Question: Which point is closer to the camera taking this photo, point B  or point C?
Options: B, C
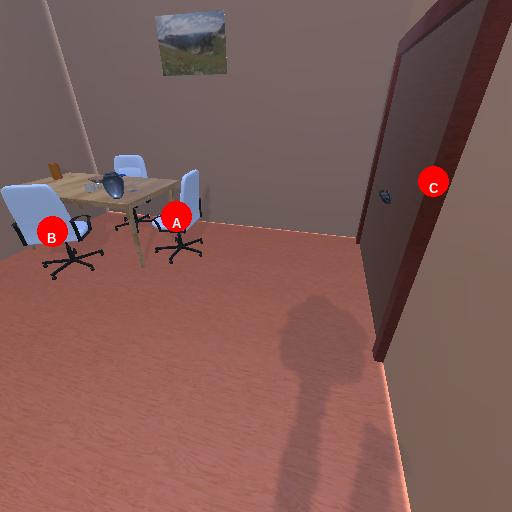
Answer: B